Question: I just came across
# this
It looks pretty awesome so i of course went but all i saw was a bunch of 'script' tags and one single 'canvas' tag with text saying "".

Why can't i see what is happening in the html? and do you have a rough idea of how they built this?
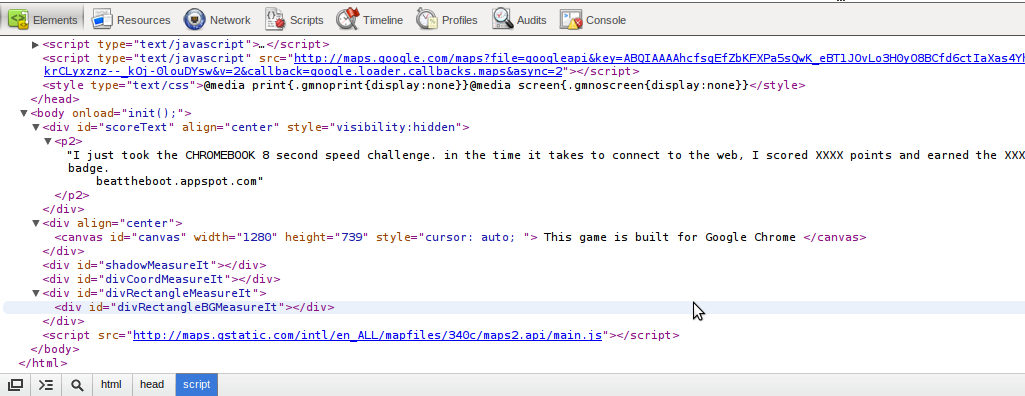
Answer: This is built using the <URL> which just a bitmap with immediate mode drawing. There are no DOM elements in their to inspect just pixels.
Their code (like video games) will have some sort of loop that will draw new frames to the canvas.